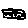
Label: house